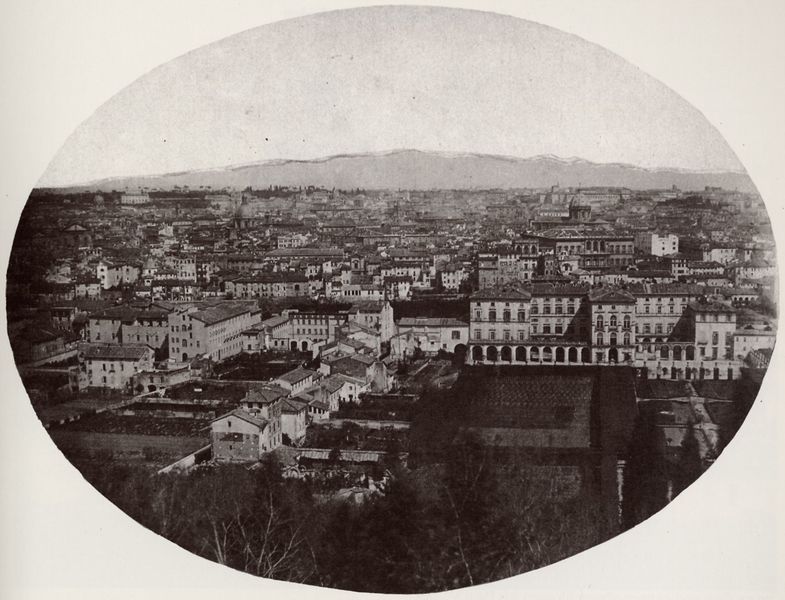
Titel: Blick auf Rom vom Gianicolo
Künstler: Italienischer Photograph
Standort: Kopenhagen
Institution: Bibliothek der Kunstakademie
Schlagwörter: baum, berg, blätter, himmel, schatten, wasser, weiß, bäume, fluss, landschaft, menschen, stadt, äste, fenster, grau, licht, schwarz, strasse, säulen, blick, dach, gebäude, haus, park, schloss, alt, architektur, häuser, hügel, zweige, brücke, kirche, sonne, tal, oval, rund, garten, sommer, ansicht, italien, berge, gebirge, dächer, kuppel, foto, fotografie, kirchen, luftaufnahme, panorama, photographie, stadtansicht, straßen, bögen, arkade, kuppeln, palast, palazzi, palazzo, dom, denkmal, schwarzweiß, rathaus, arkaden, rom, photo, risalit, sonnenschein, stadtlandschaft, florenz, gärten, achsen, pavillon, fotographie, stockwerke, fensterachsen, arno, denkmäler, überblick, horizonz, arnotal, lebensraum, passpatout